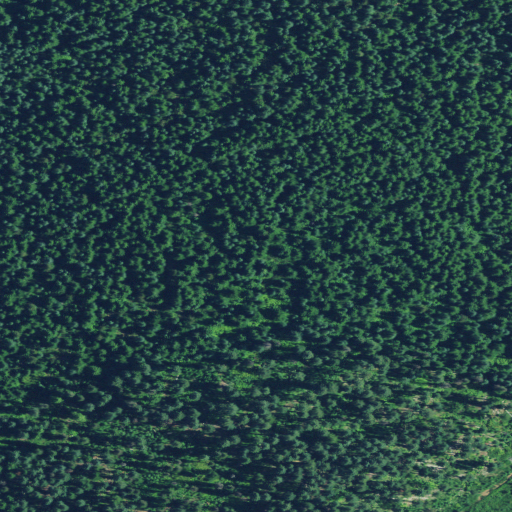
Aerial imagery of mountain in Oregon named Wests Butte containing only evergreen forest